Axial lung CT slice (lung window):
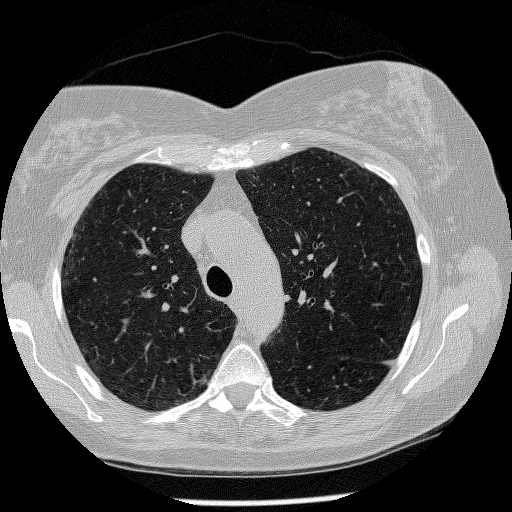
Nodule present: no